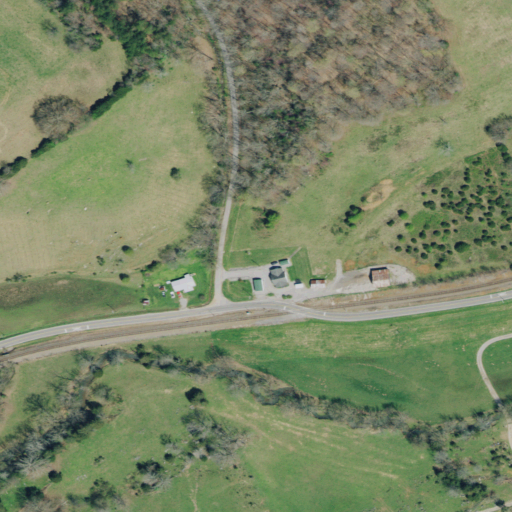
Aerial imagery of valley in Tennessee named Merritt Hollow containing pasture, deciduous forest, open development, low intensity development, mixed forest, medium intensity development, and evergreen forest